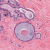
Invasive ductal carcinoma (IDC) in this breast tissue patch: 0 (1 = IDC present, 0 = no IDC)